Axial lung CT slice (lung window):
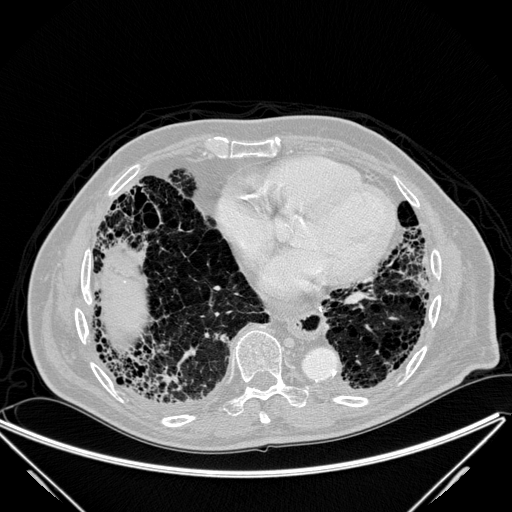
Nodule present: no